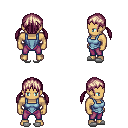
a pixel art fantasy rpg character, male body template, human, tanned skin, blue vest, magenta pants, white blonde twin-tailed hairstyle, white slippers, four views (front, back, left, right), 2x2 character sprite sheet, small pixel art, hard edges, no anti-aliasing